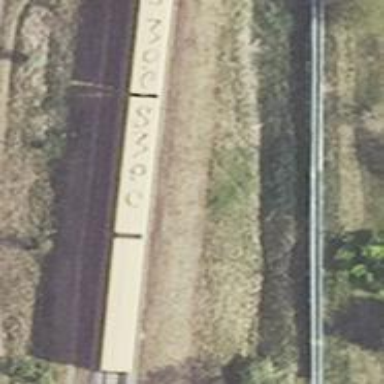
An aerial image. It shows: Railway milestone.